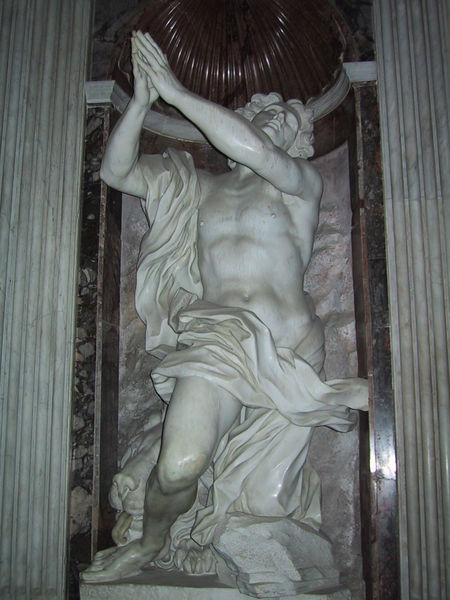
Titel: Daniel
Künstler: Giovanni Lorenzo Bernini
Standort: Rom, S. Maria del Popolo, Chigi-Kapelle (EU - I - Latium)
Schlagwörter: akt, hand, mann, nackt, weiß, marmor, tuch, falten, sockel, figur, gewand, skulptur, statue, muskeln, realistisch, bildhauerei, fotografie, nische, beten, gebet, ganzkörper, rom, muskel, muschel, niesche, bernini, anspannung, steib, 1500